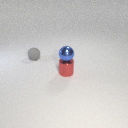
small red metal cylinder in front of small gray rubber sphere